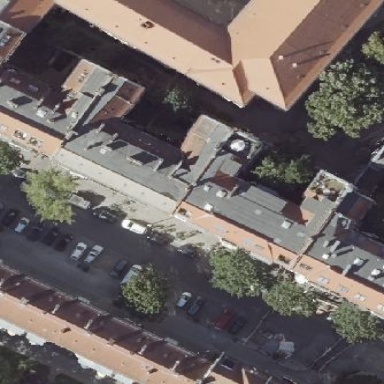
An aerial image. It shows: View of apartment building.